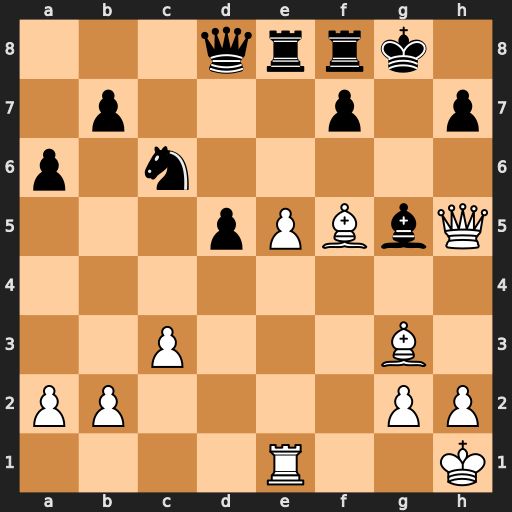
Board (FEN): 3qrrk1/1p3p1p/p1n5/3pPBbQ/8/2P3B1/PP4PP/4R2K
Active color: w
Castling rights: -
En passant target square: -
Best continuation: Qxh7#